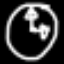
Label: clock